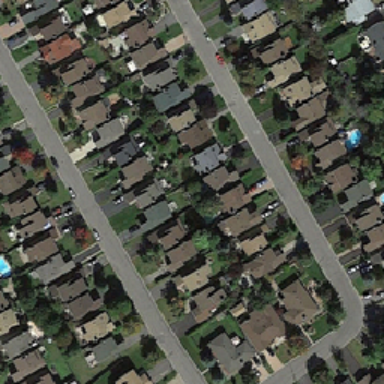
These trains are located on both sides of the road .